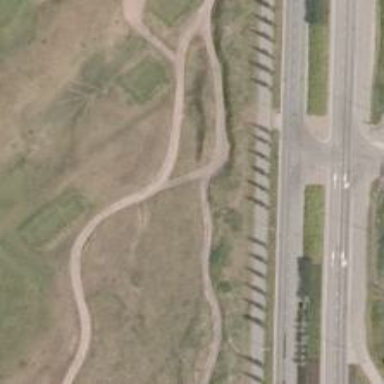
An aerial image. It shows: Pathway for golfing.